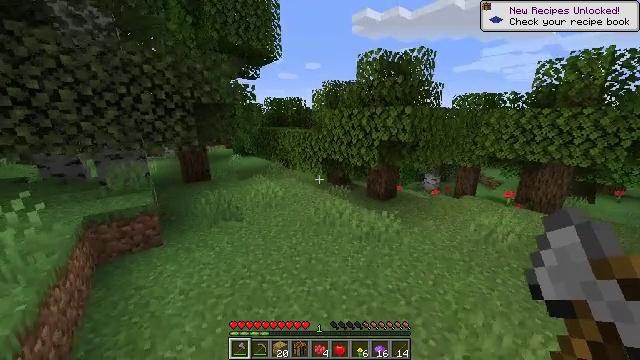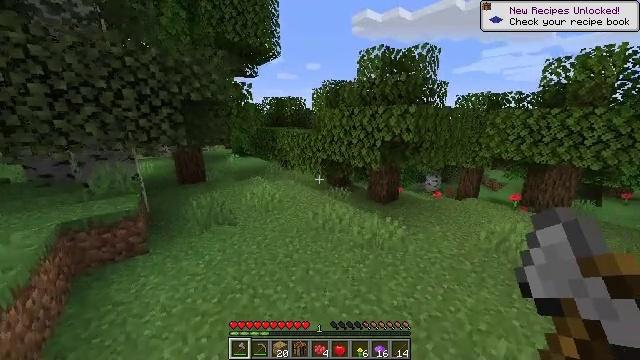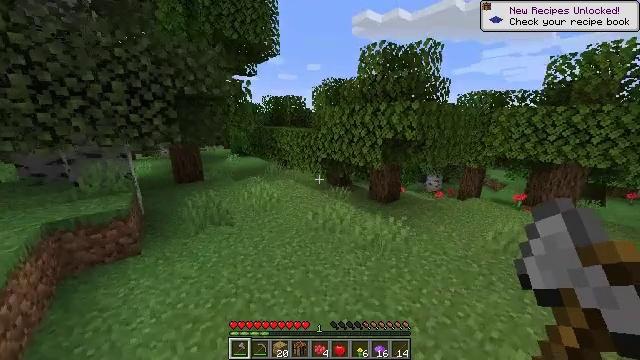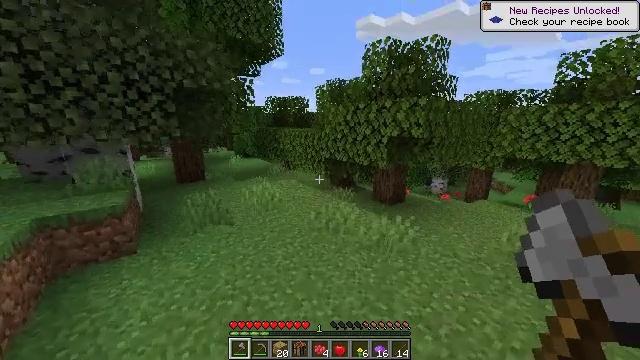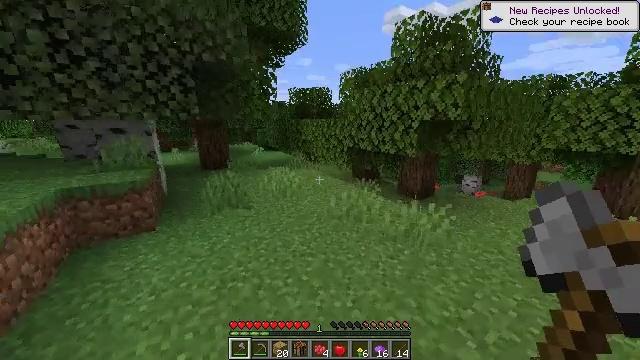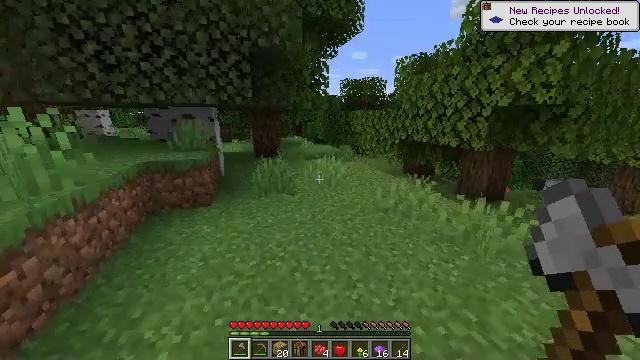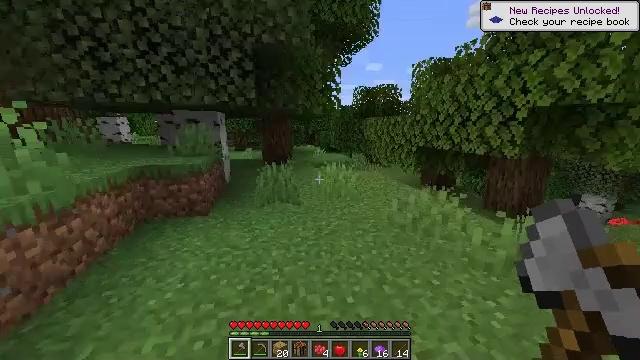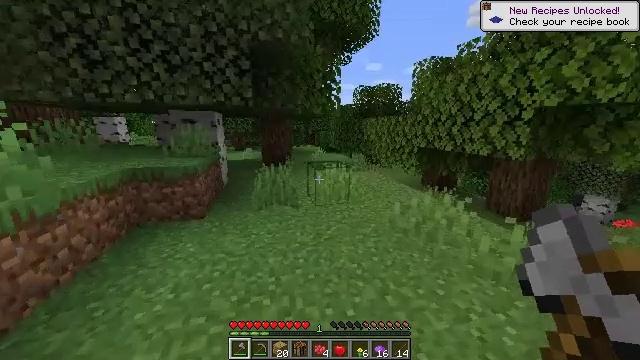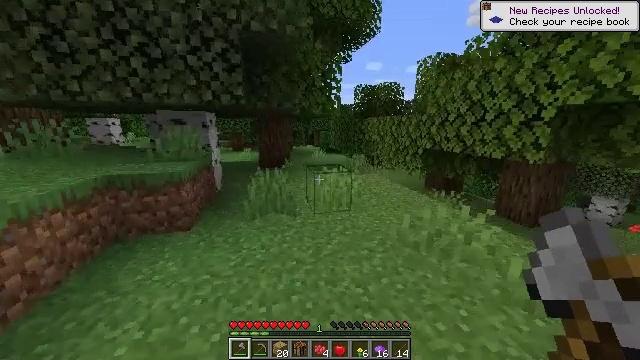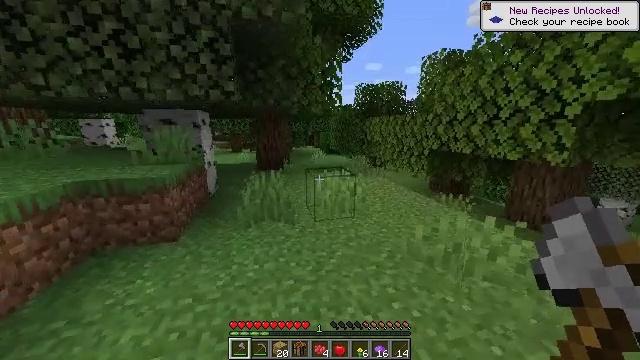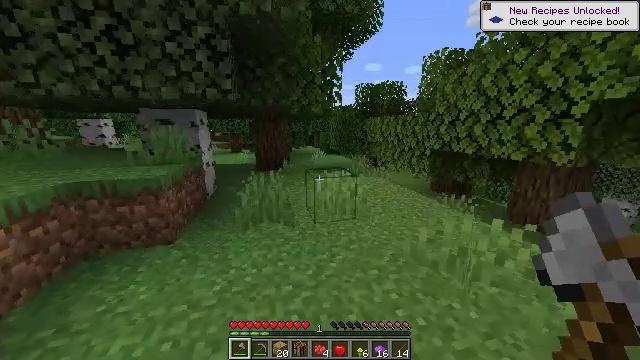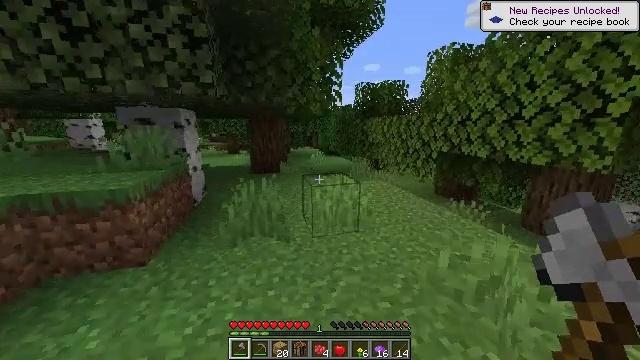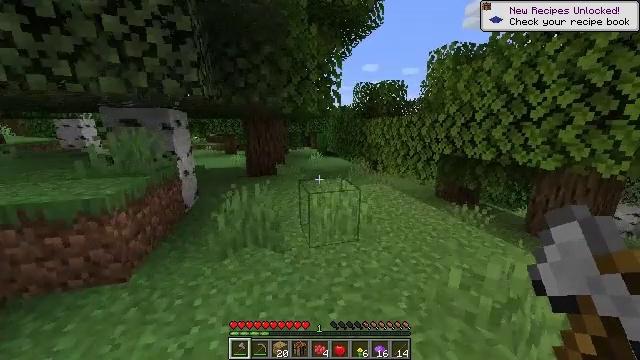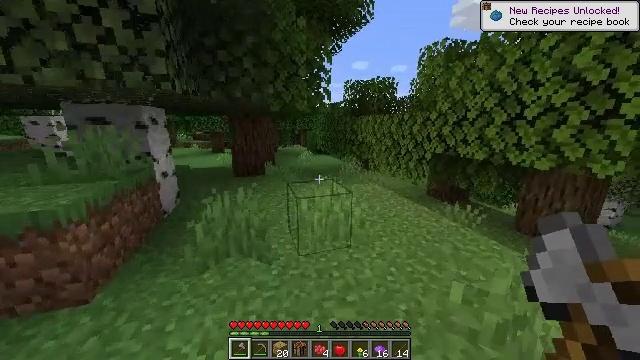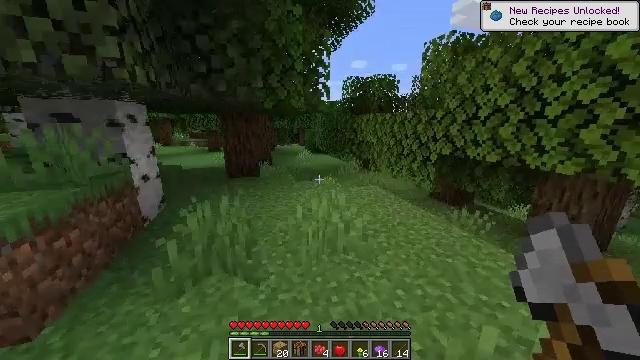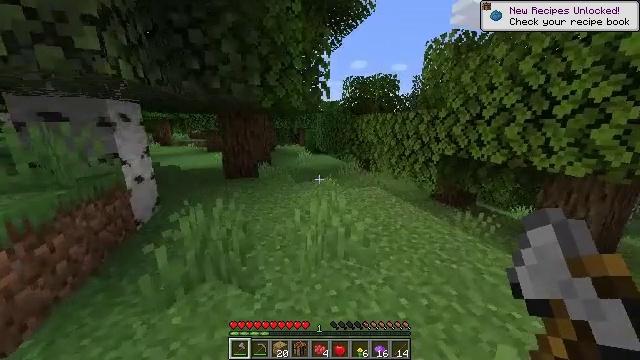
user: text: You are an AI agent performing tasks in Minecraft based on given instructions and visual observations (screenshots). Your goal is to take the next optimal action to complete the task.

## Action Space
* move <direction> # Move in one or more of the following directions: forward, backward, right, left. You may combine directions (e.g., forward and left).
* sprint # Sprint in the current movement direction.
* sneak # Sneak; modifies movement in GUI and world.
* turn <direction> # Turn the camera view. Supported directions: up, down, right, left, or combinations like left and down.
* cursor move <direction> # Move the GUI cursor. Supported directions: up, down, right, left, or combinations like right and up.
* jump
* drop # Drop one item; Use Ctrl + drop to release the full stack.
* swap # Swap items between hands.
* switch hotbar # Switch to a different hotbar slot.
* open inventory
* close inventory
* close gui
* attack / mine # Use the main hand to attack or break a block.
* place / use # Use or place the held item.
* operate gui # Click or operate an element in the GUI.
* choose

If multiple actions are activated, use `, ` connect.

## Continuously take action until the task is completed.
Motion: motion action
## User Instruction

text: Interact with the crafting table to get yellow dye.
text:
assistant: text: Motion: move forward
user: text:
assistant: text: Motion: move forward
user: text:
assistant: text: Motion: move forward
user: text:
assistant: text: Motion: move forward, turn left
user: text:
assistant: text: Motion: move forward, turn left and down
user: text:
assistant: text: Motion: move forward, turn left and up
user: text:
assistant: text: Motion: move forward
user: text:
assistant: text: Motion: move forward
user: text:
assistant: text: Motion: move forward
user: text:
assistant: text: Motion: move forward
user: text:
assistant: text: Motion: move forward
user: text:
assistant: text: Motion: move forward
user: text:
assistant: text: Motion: move forward, turn right
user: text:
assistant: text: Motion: move forward
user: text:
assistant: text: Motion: move forward
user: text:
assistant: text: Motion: move forward
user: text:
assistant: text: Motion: move forward
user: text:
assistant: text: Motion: move forward
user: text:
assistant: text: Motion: move forward
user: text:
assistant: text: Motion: move forward
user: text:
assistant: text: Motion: move forward
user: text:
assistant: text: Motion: move forward
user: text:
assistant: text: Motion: move forward
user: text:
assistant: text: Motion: move forward
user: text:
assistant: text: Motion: move forward
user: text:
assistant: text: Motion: move forward and move right
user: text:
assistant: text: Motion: move forward and move right
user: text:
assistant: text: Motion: move forward and move right
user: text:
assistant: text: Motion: move forward and move right
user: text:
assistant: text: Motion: move forward and move right